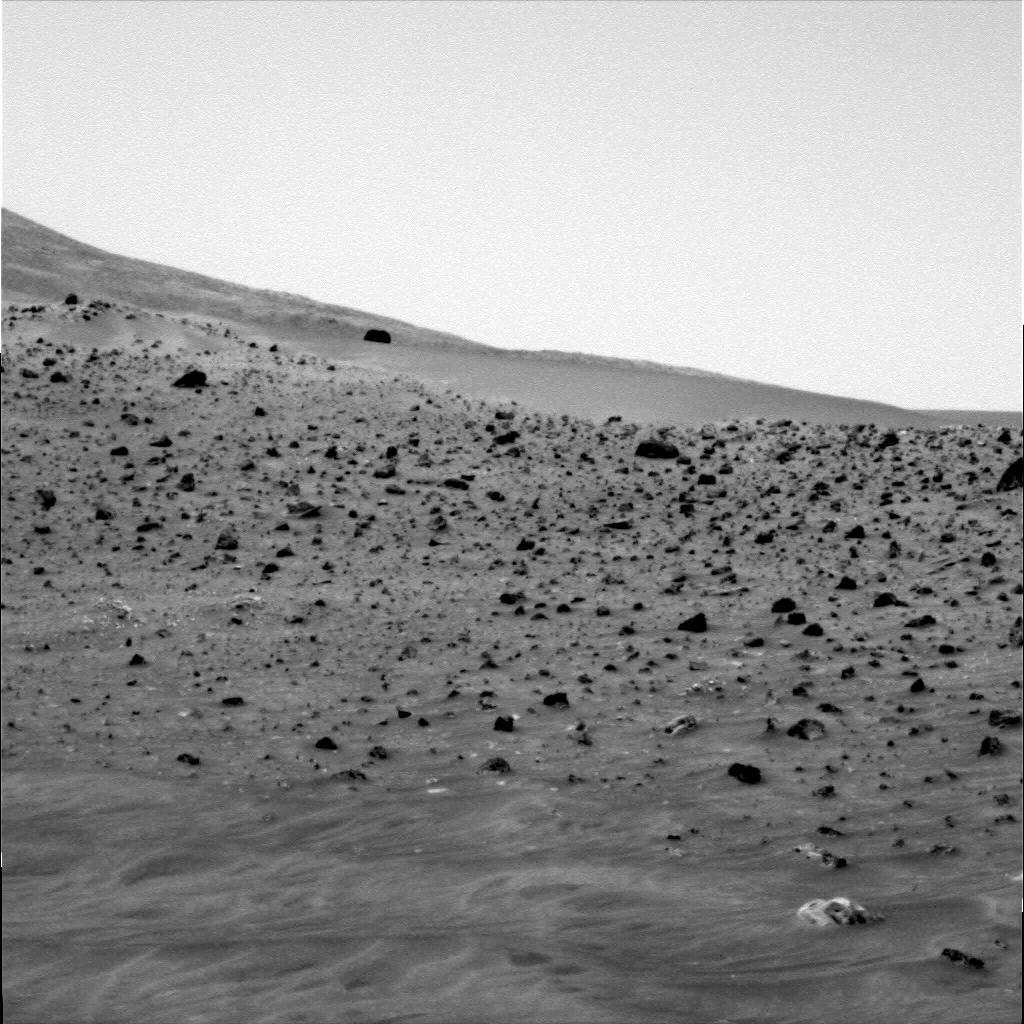
Terrain classes present: Gravel / Sand / Soil, Rock, Shadow, Sky / Distant Mountains